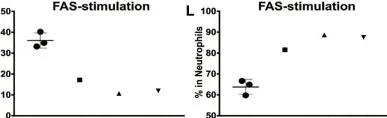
Apoptosis of human neutrophils analyzed using annexin V and propidium iodide staining. Mean (+- SD) percentages of live neutrophils.
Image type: pathology (immunostaining)